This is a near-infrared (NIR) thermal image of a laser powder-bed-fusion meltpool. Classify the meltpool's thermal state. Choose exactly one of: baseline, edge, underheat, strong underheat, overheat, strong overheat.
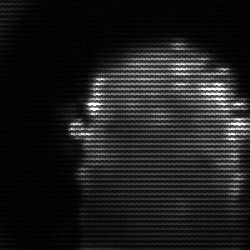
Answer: baseline